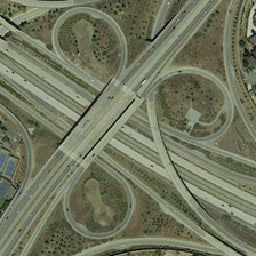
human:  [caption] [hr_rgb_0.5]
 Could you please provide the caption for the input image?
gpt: it is a wide straight highway viaduct spans those roads with several trees stands nearby .

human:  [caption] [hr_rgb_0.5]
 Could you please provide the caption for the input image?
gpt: there is a viaduct with the shape of cloverleaf .

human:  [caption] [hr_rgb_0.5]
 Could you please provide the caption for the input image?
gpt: A wide viaduct with three three-dimensional ramps.

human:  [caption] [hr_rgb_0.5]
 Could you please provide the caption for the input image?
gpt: There are three wide viaducts and three three-dimensional ramps.

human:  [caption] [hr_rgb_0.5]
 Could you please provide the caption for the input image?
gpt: A wide overpass with three three-dimensional ramps.